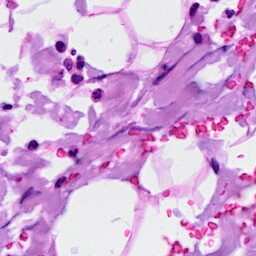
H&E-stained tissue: Breast